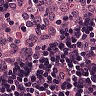
Metastatic tissue present: no